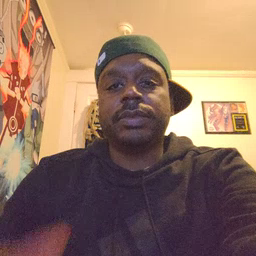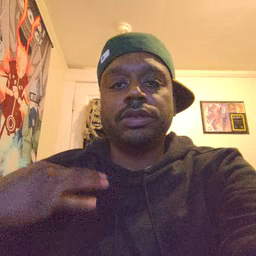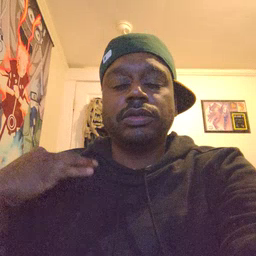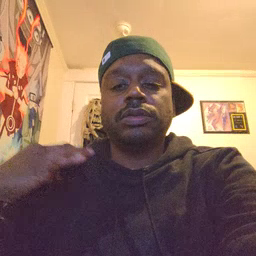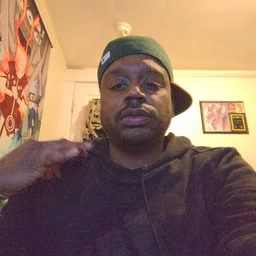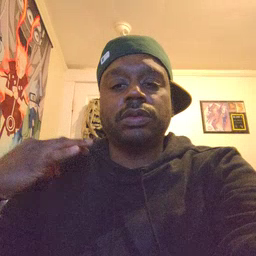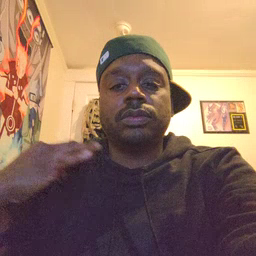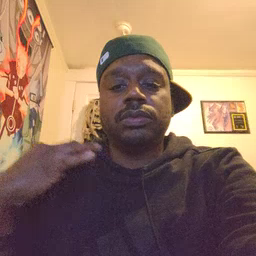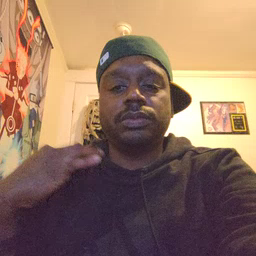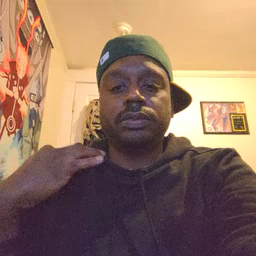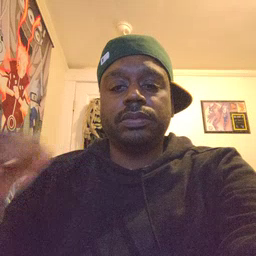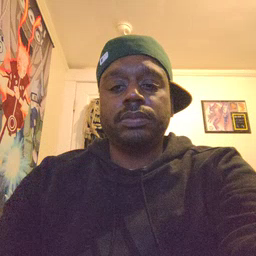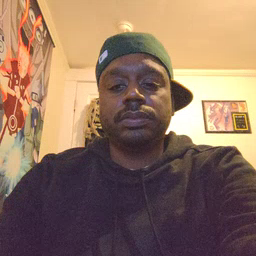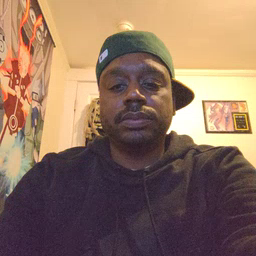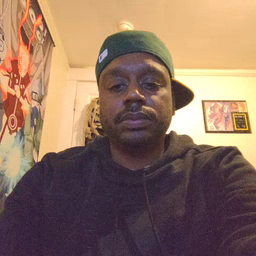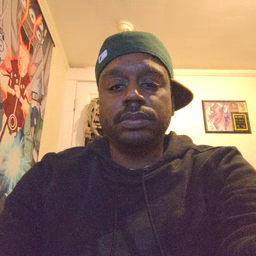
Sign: shirt